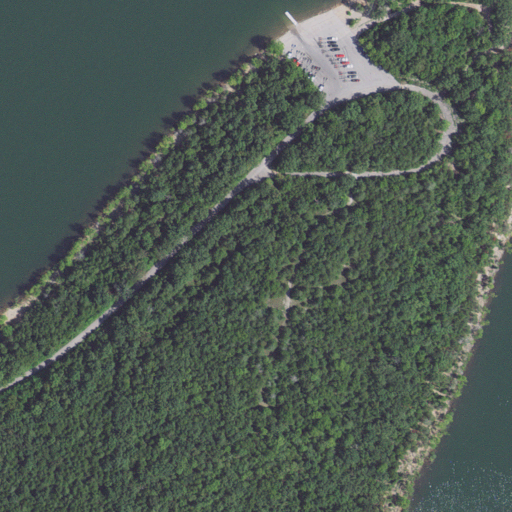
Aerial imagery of mountain in Missouri named Big Joe Bald containing evergreen forest, open water, deciduous forest, open development, mixed forest, low intensity development, medium intensity development, and barren land